Aerial crown-view tile of a tropical tree (Barro Colorado Island, Panama), acquired 20240918:
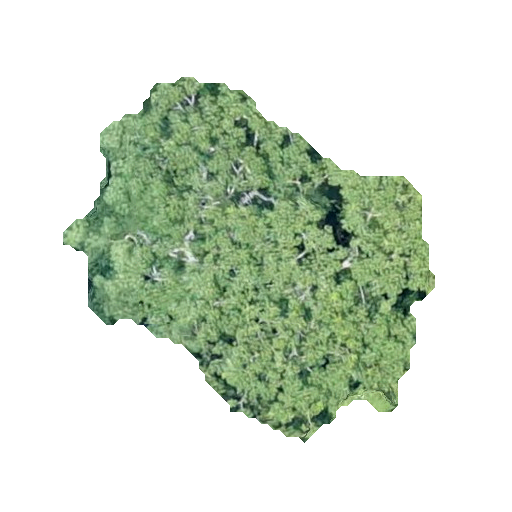
Species: Ceiba pentandra
GBIF accepted scientific name: Ceiba pentandra
Crown area: 130.886 m²